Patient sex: M
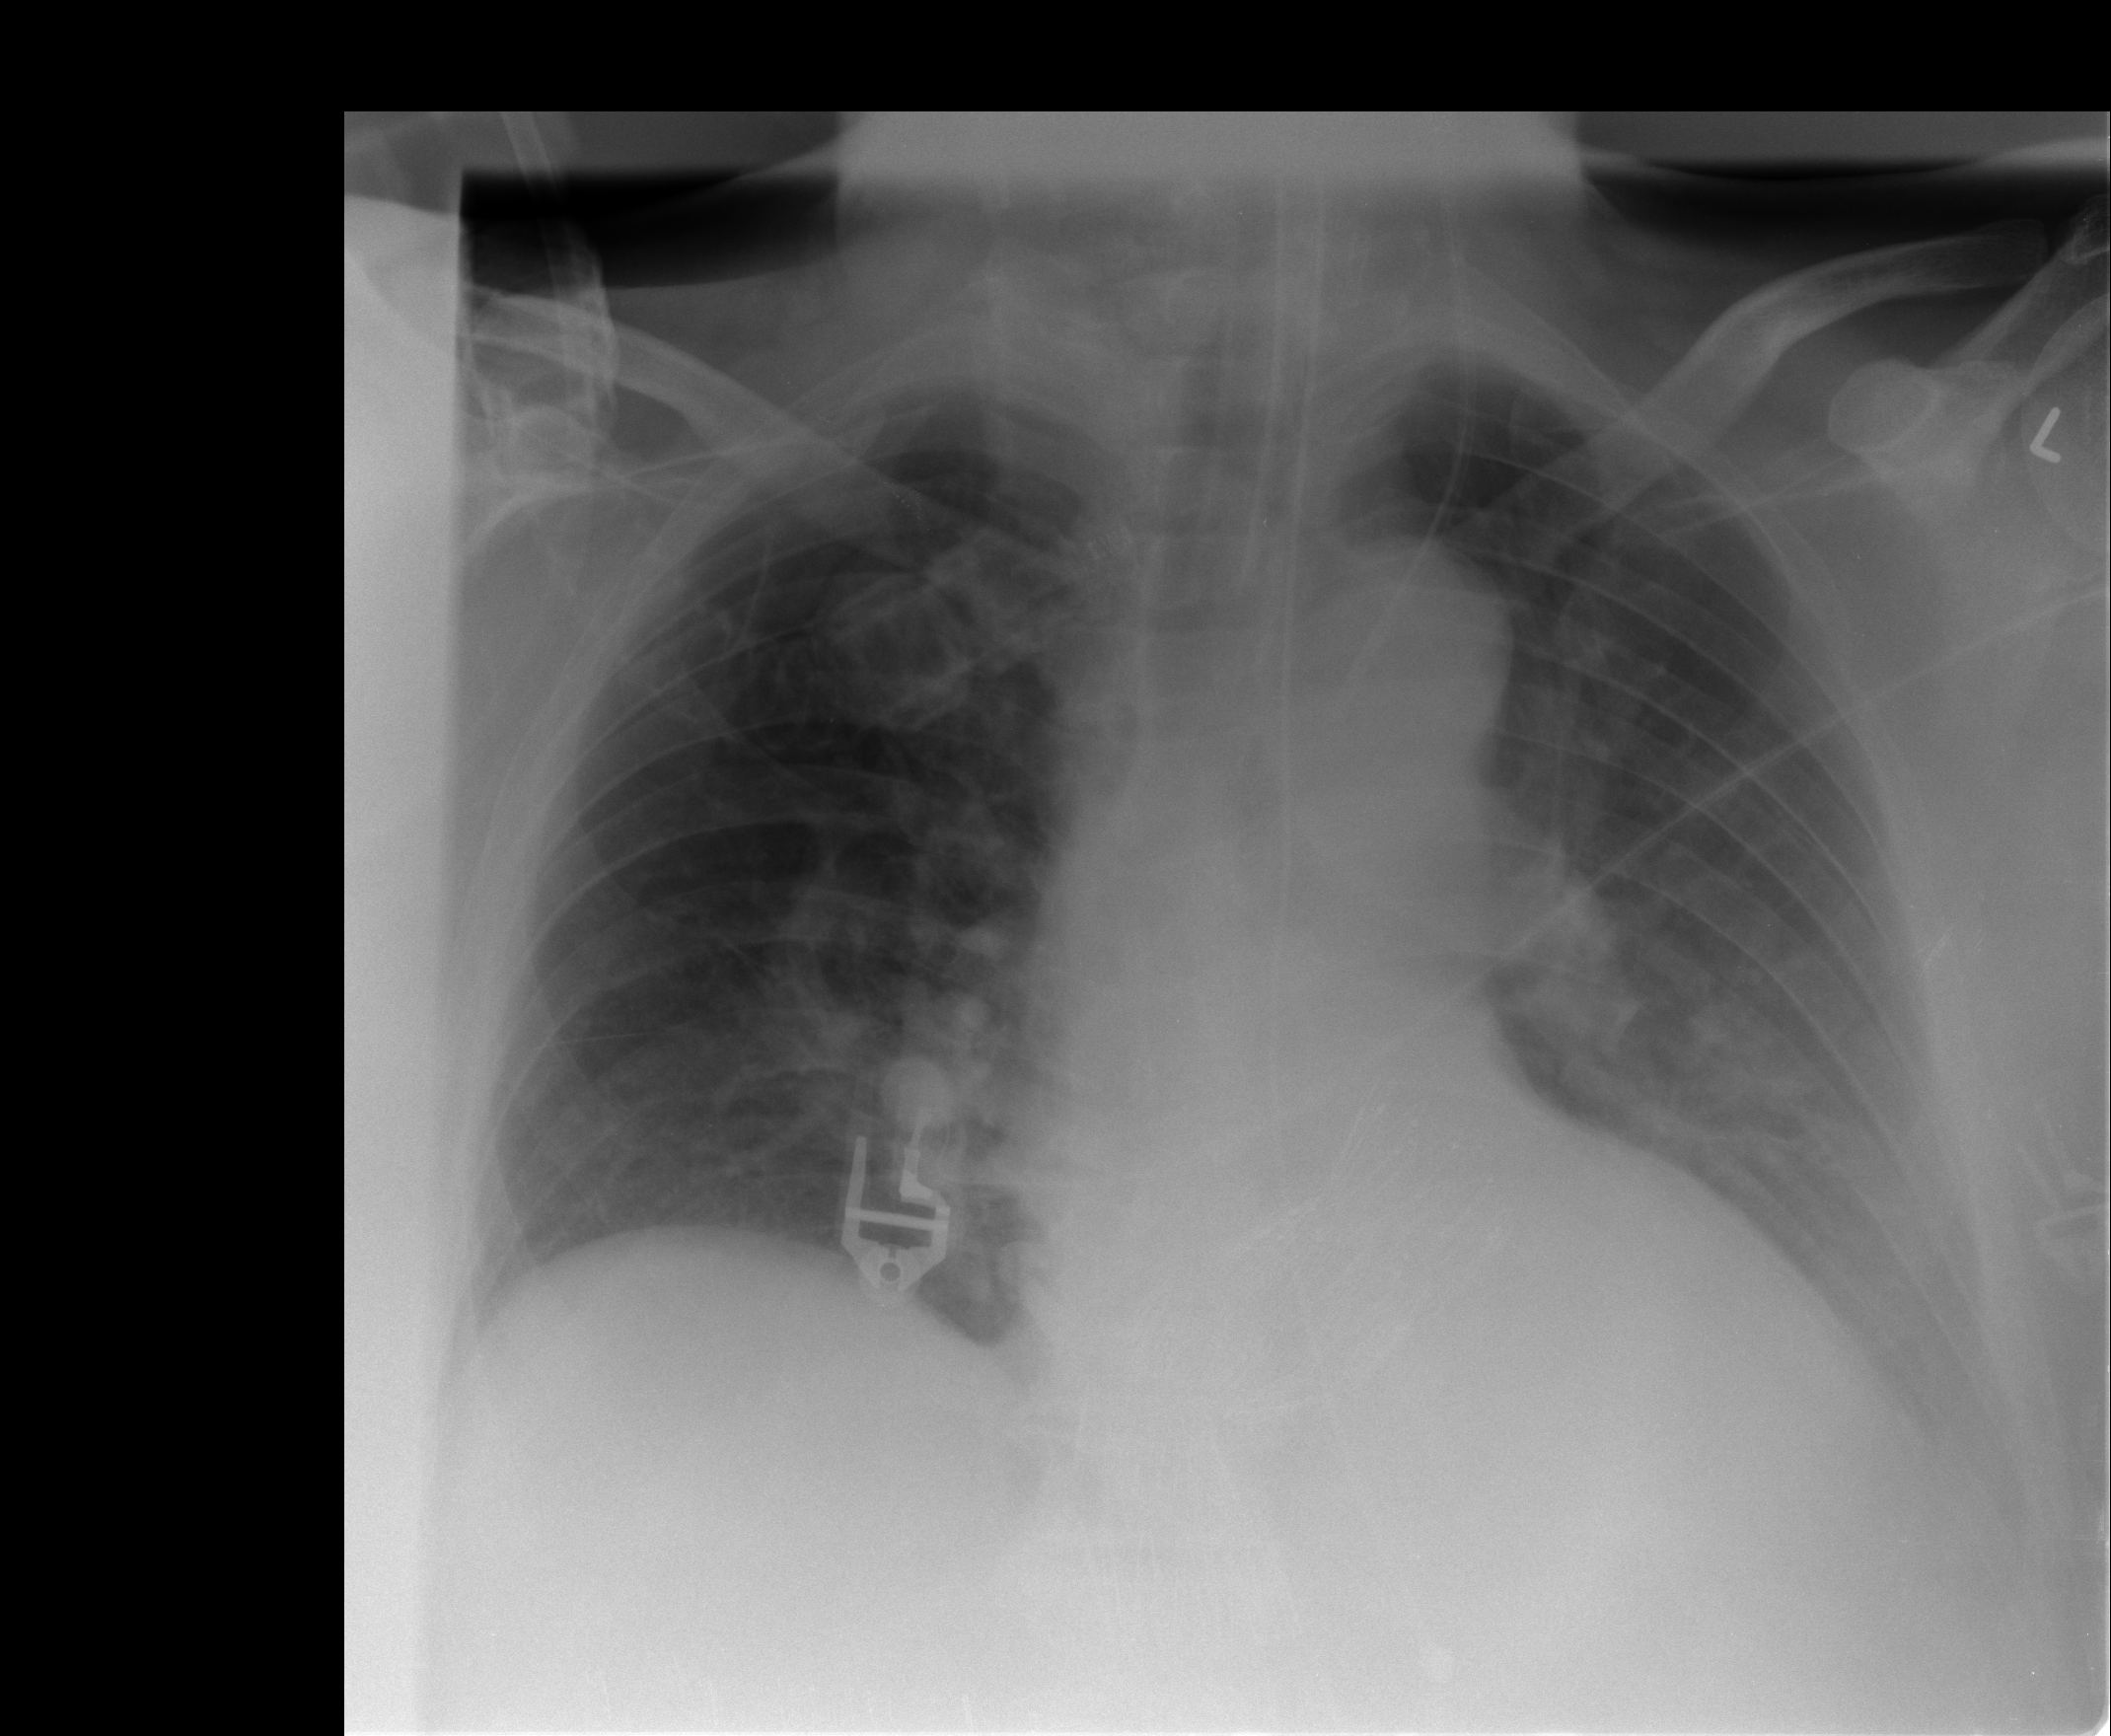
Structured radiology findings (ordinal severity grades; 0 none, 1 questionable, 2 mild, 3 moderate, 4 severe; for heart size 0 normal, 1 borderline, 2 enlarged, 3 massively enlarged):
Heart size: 2
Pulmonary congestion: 1
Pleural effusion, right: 0
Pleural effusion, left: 1
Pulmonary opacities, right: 0
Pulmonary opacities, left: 1
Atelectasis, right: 2
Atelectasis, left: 2